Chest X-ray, PA view. Patient: 75 years old, sex M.
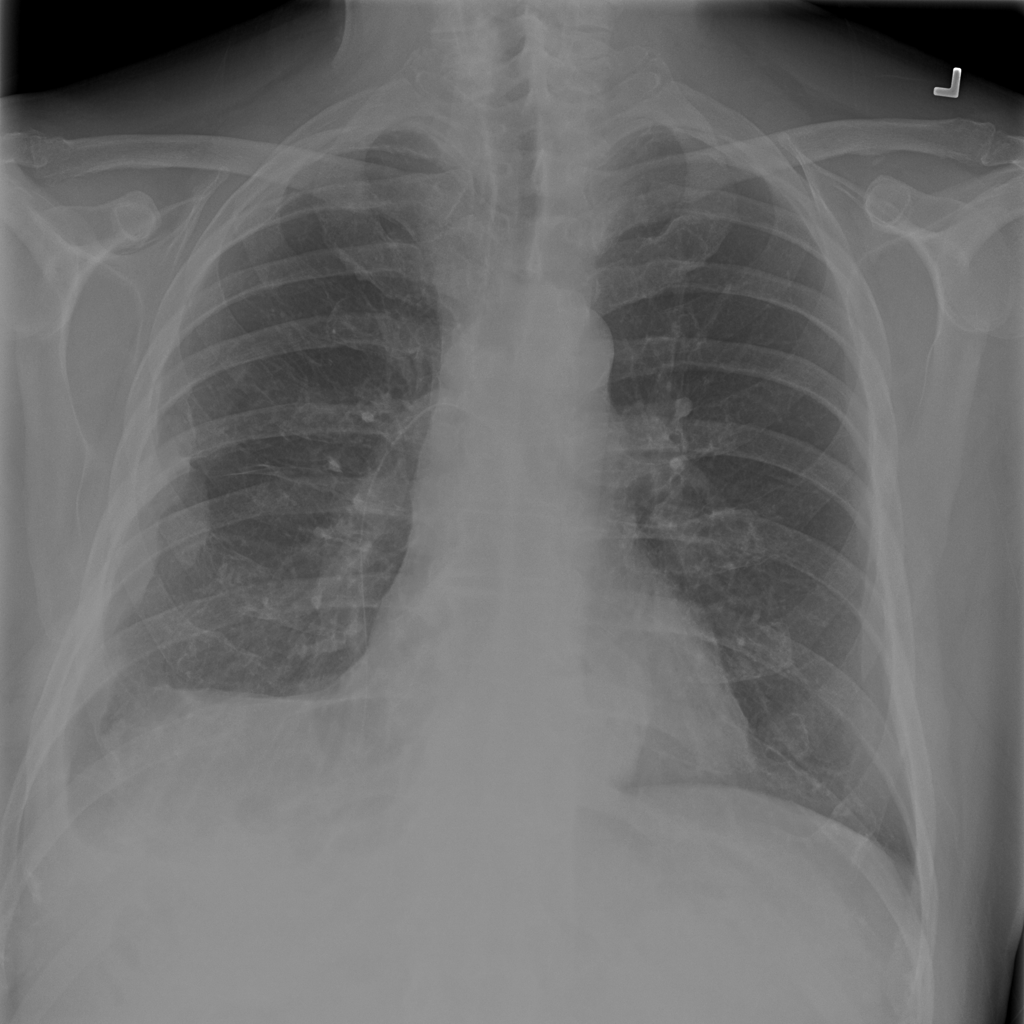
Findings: Hernia, Mass